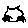
Label: cat